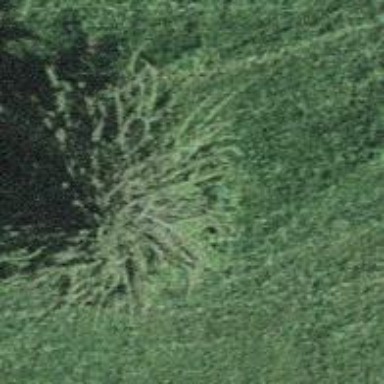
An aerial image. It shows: Evergreen needle-leaved tree typically found in agricultural areas.